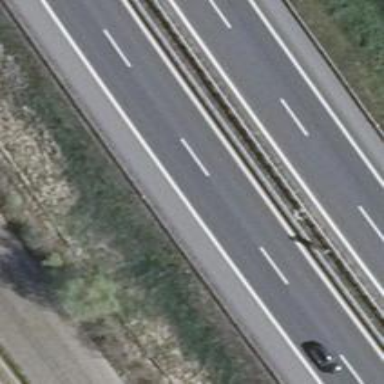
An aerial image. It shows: Motorway with concrete surface.